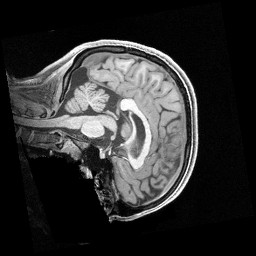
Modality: T1w
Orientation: sagittal
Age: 21
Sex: female
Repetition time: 2.4 s
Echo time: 0.00222 s